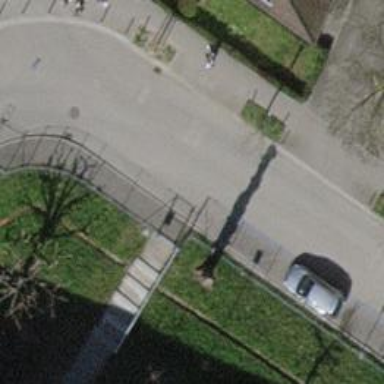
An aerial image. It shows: Gate.